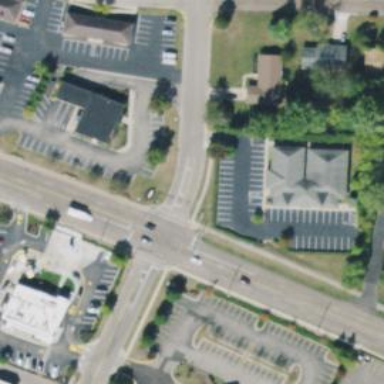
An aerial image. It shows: Marked road crossing.